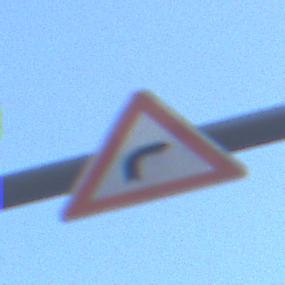
Verkehrszeichen: KurveRechts
Umgebung: Outdoor, Urban
Tageszeit: SunriseSunset
Wetter: PartlyCloudy
Licht: Natural
Jahreszeit: NotSpecified
Kontrast: LowContrast